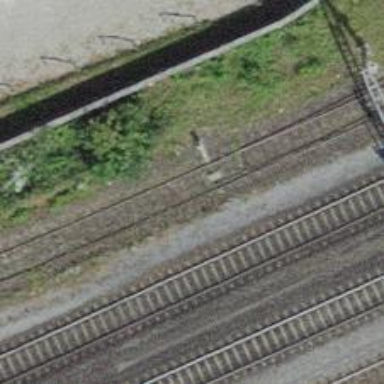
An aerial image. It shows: Railway switch.